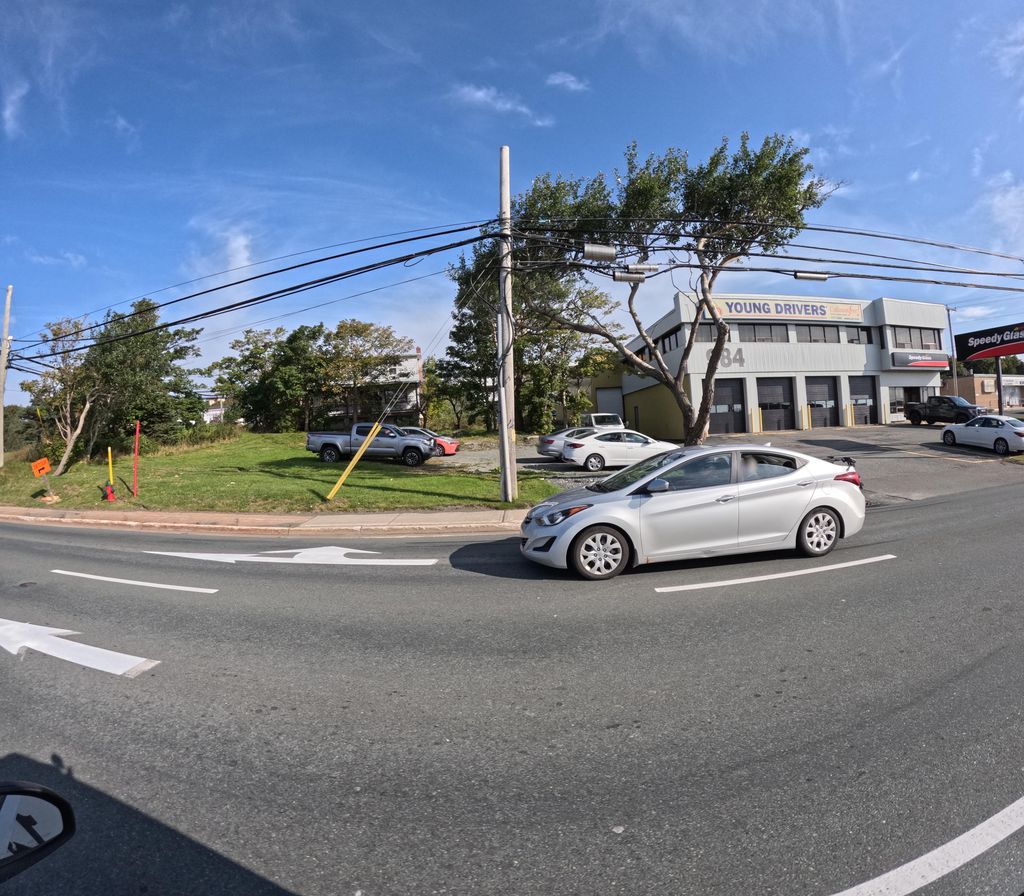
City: st_johns